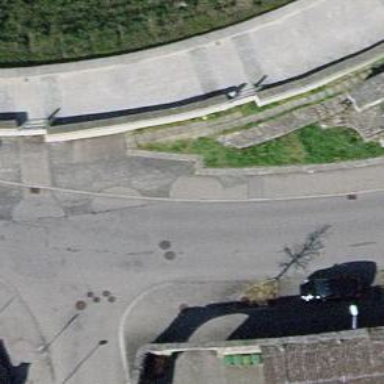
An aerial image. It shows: Retaining wall.